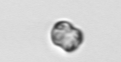
Label: Dinophyceae